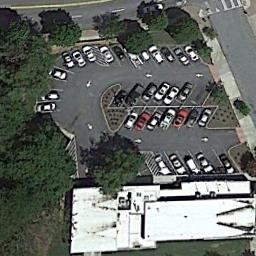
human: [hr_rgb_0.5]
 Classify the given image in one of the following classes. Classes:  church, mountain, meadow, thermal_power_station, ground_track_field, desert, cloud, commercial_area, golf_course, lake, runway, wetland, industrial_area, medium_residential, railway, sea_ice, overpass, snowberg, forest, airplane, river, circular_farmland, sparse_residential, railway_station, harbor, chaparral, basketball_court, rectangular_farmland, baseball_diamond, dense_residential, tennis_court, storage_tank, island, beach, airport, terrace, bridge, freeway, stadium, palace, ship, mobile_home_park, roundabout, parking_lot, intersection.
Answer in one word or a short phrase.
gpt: parking_lot